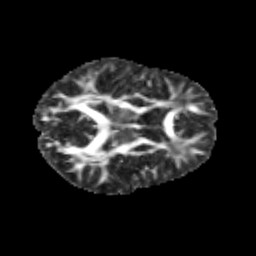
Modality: FA
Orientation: axial
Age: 10
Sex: male
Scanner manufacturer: siemens
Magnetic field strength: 3 T
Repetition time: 3.8 s
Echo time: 0.07 s